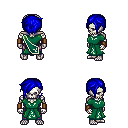
a pixel art fantasy rpg character, male body template, skeleton, sash dress, magenta pants, blue pixie cut hairstyle, leather bracers, four views (front, back, left, right), 2x2 character sprite sheet, small pixel art, hard edges, no anti-aliasing